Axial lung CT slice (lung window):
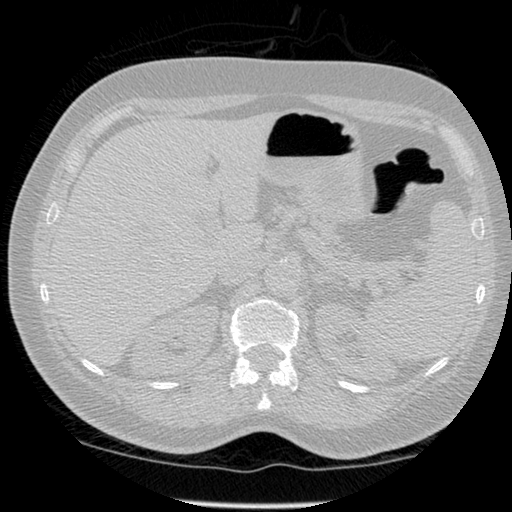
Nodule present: no